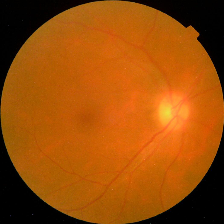
Diabetic retinopathy grade: No DR